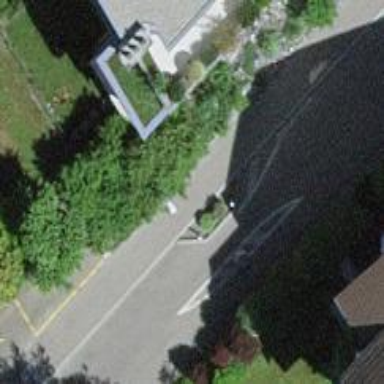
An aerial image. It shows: Bollard barrier.